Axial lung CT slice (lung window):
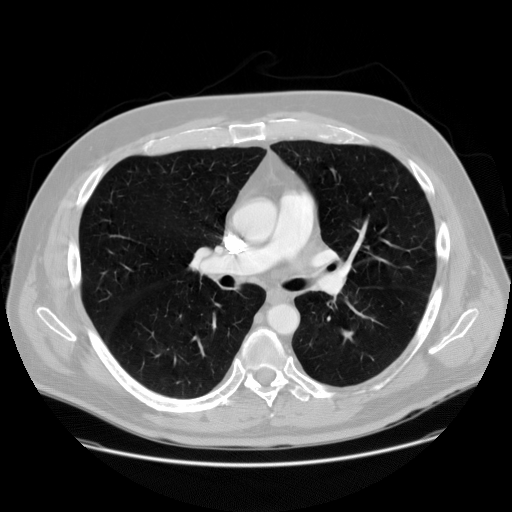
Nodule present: no